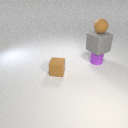
large gray rubber cube below small brown rubber sphere